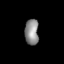
Tissue: lung
Cell type: Epithelial cells
Senescence score: 0.1831
Nuclear area (px): 352
Mean DAPI intensity: 139.241